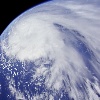
Label: cloud